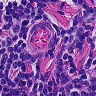
Metastatic tissue present: no